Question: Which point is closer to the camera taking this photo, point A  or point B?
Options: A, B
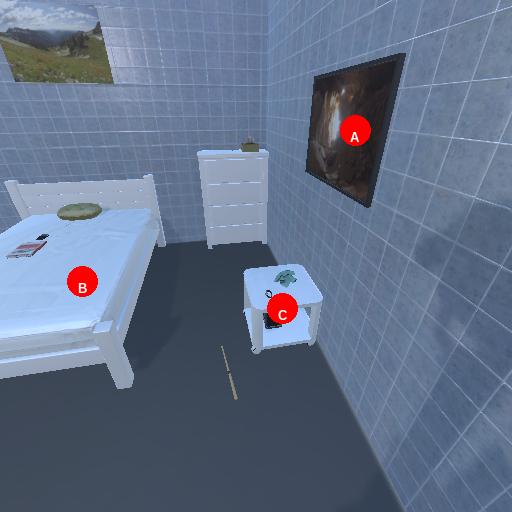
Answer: A